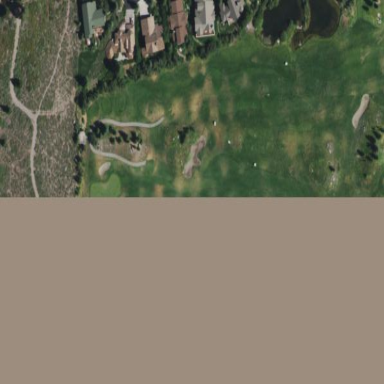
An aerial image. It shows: Grassy area designated as golf fairway.